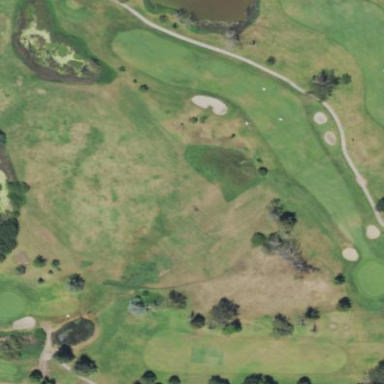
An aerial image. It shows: Rough area in golf course.